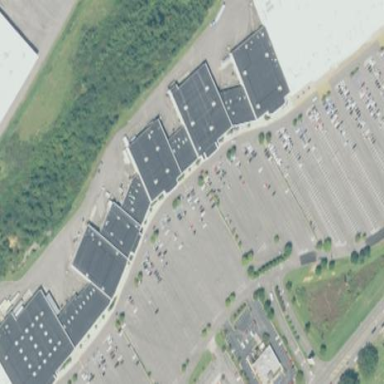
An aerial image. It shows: Retail building which is mall.